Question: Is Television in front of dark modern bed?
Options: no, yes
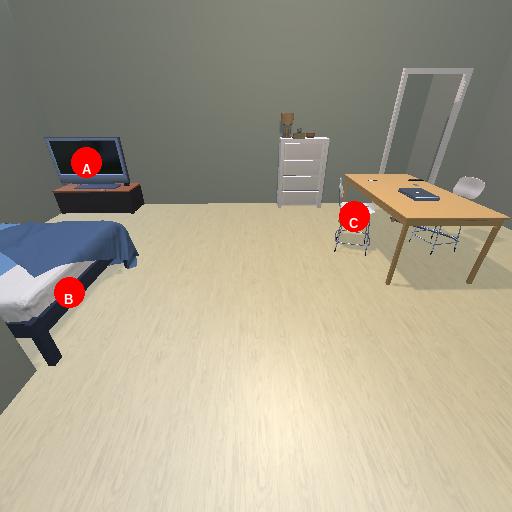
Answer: no